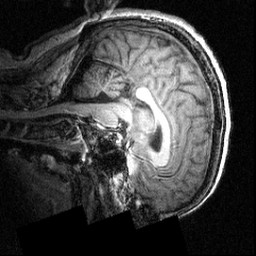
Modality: T1w
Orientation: sagittal
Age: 20
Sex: male
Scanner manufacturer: siemens
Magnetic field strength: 3.951 T
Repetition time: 1.5 s
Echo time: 0.00335 s